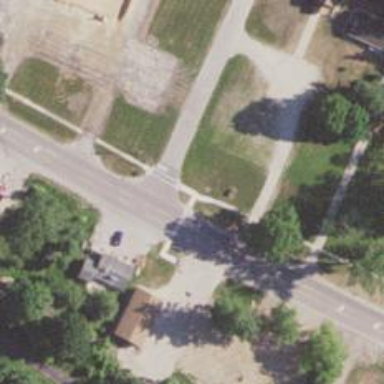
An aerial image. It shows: Footway along the road.